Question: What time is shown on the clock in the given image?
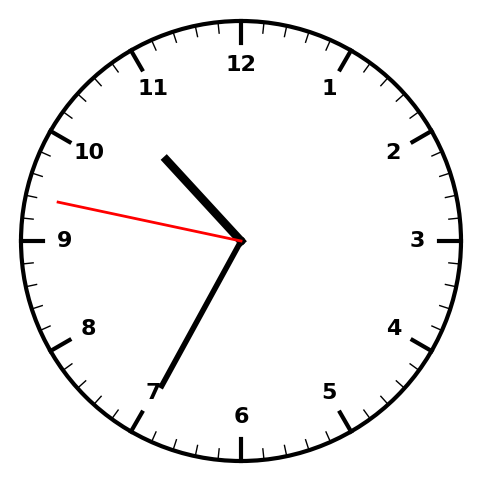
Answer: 10:34:47